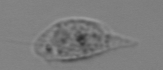
Label: Amoeba